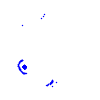
Particle: pion